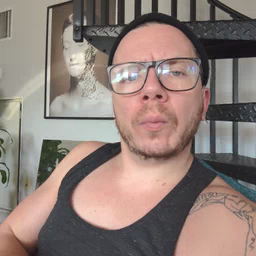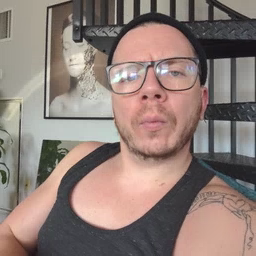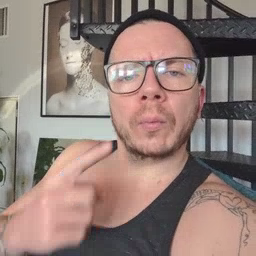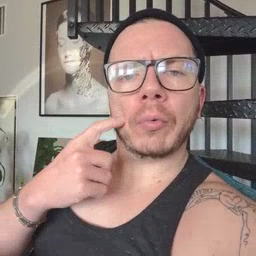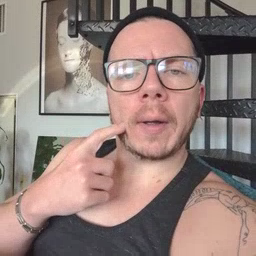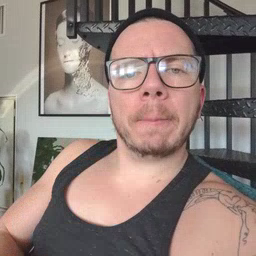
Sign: cry